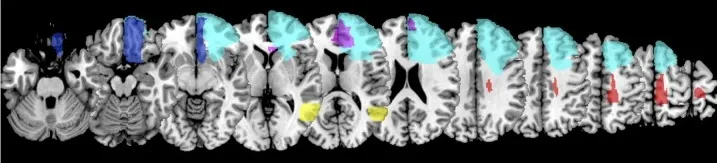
Overlay map depicting lesions of patients with metaphor but not literal deficits, presented in MNI space and following radiological convention (left side = right hemisphere).
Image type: radiology (spect)